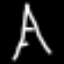
Label: The Eiffel Tower